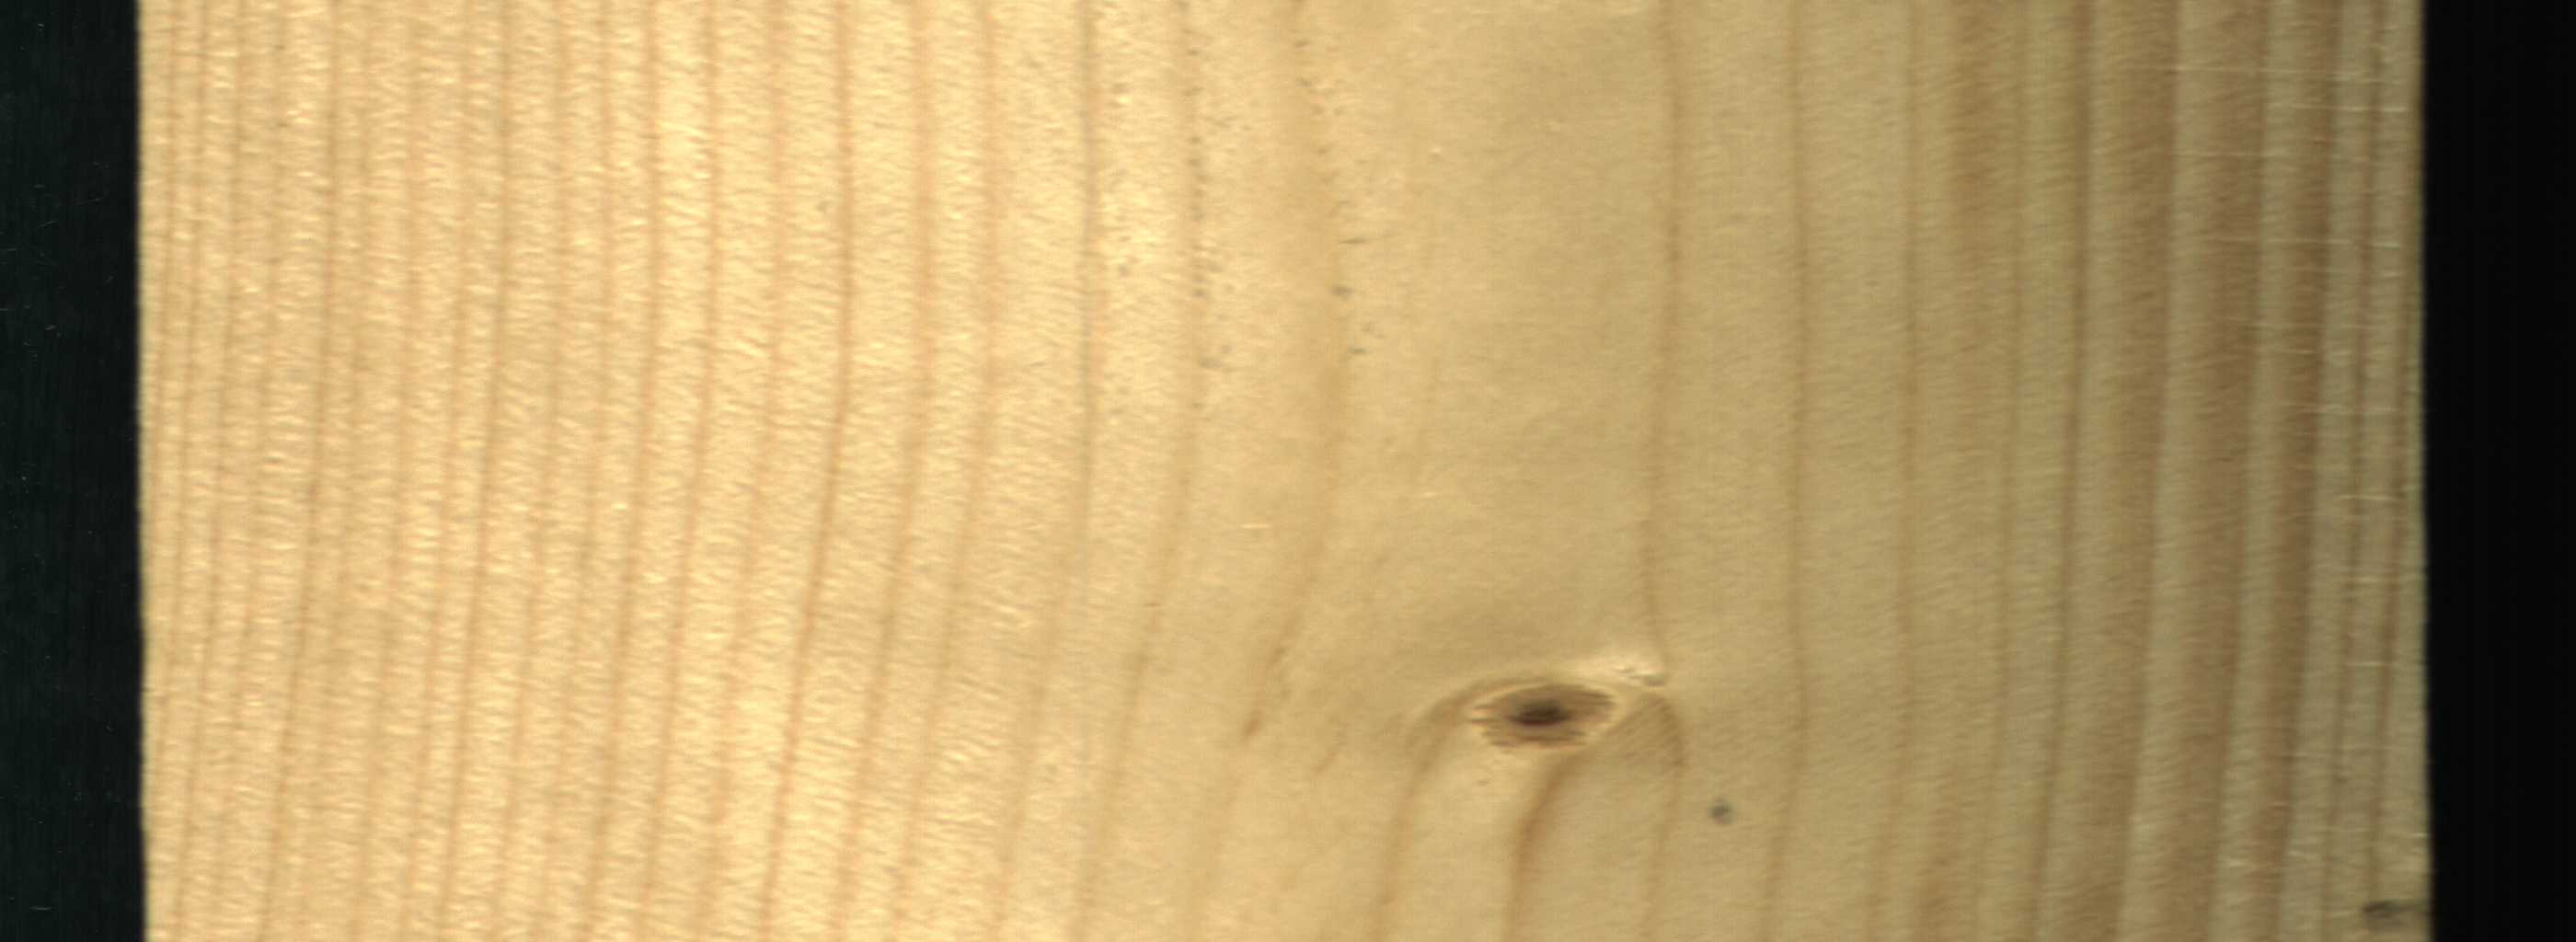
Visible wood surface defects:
Live_Knot